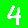
Digit: 4